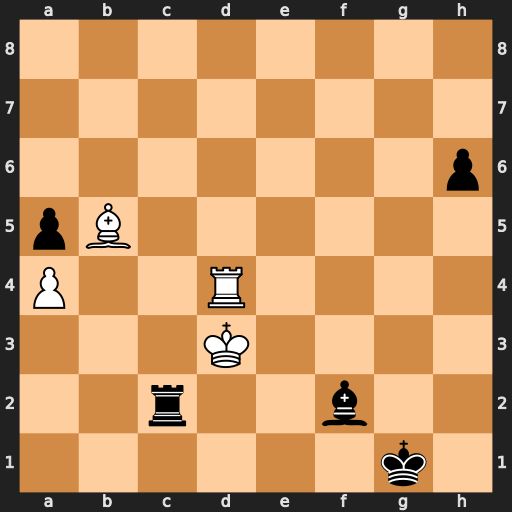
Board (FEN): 8/8/7p/pB6/P2R4/3K4/2r2b2/6k1
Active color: w
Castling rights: -
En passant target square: -
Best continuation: Rg4+ Kh2 Kxc2